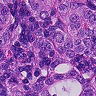
Metastatic tissue present: yes